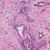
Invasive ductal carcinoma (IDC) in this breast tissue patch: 1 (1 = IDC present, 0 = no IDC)